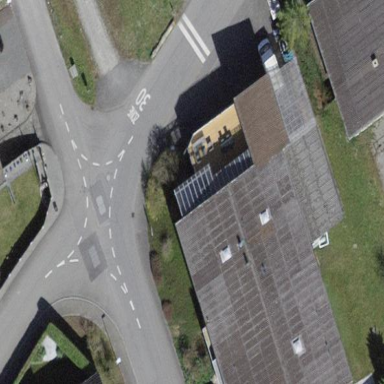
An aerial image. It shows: Building with tiled roof.